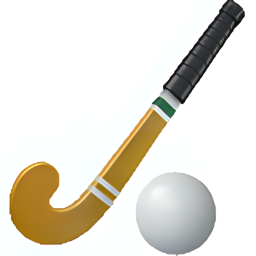
Name: field hockey stick and ball
Emoji: 🏑
Group: Activities
Sub-group: sport